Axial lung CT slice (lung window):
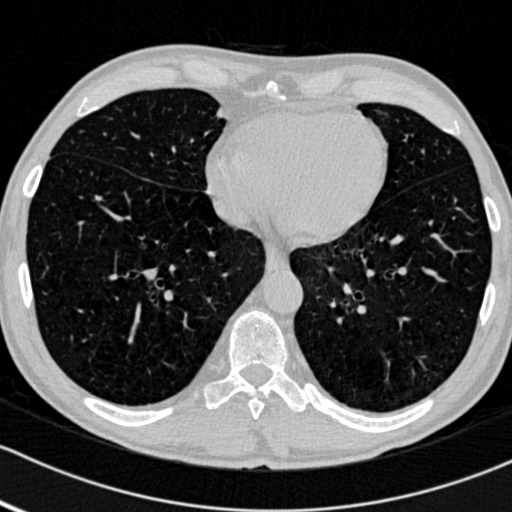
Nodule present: no